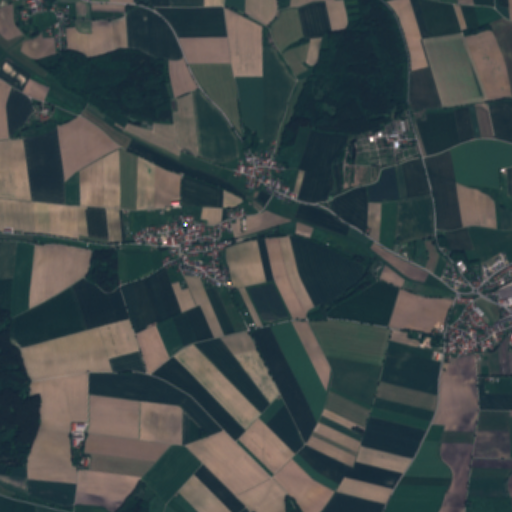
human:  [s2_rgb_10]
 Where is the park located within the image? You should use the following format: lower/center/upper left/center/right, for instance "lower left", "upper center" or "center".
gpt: The park is located in the center of the image.
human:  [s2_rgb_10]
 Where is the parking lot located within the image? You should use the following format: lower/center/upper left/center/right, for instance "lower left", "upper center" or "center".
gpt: The parking lot is located in the center right of the image.
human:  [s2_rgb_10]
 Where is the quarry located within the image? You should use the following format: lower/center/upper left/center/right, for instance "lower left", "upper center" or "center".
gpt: There is no quarry in the image.